Interaction volume radius: 5 \u00c5
Interaction volume height: 20 \u00c5
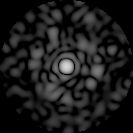
Disorder parameter: 0.8778